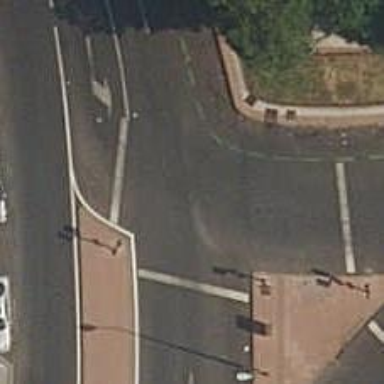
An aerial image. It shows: Road with traffic signals.